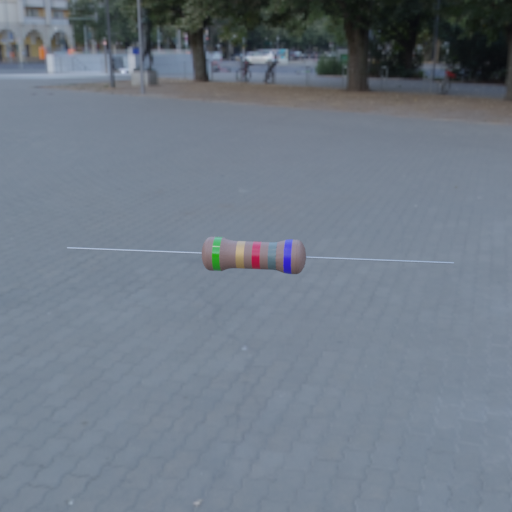
Resistor colour bands (in order): green, gold, red, gray, blue